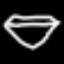
Label: diamond